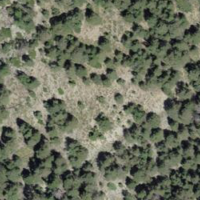
EUNIS habitat code: 43
Species observed at this site:
Rhododendron ferrugineum